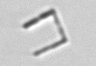
Label: Nanoneis